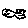
Label: fish